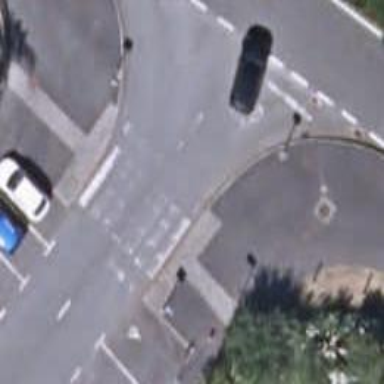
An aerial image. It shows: Marked crossing on the road.